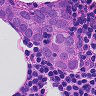
Metastatic tissue present: yes